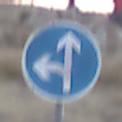
Verkehrszeichen: VorgeschriebeneFahrtrichtungGeradeausOderLinks
Umgebung: Outdoor, Suburban
Tageszeit: SunriseSunset
Wetter: Clear
Licht: Natural
Jahreszeit: NotSpecified
Kontrast: LowContrast